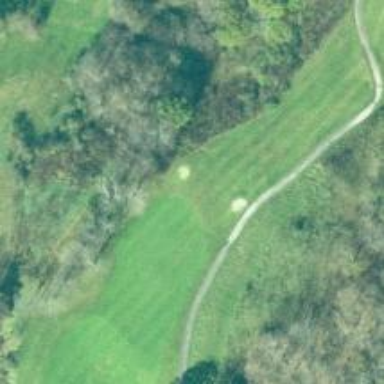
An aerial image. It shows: Path for both road and golf.